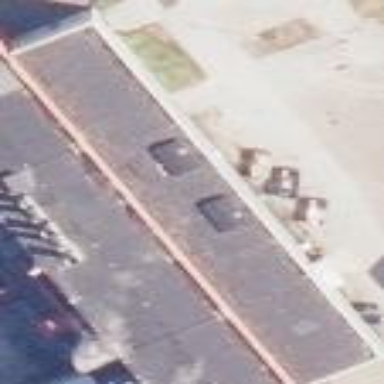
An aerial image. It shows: Building with tar paper roof.